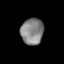
Tissue: prostate
Cell type: T cells
Senescence score: 0.3546
Nuclear area (px): 580
Mean DAPI intensity: 132.567